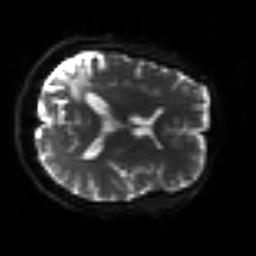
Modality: sbref
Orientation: axial
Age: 39
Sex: female
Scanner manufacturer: siemens
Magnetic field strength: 3 T
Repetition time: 3.2 s
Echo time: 0.081 s